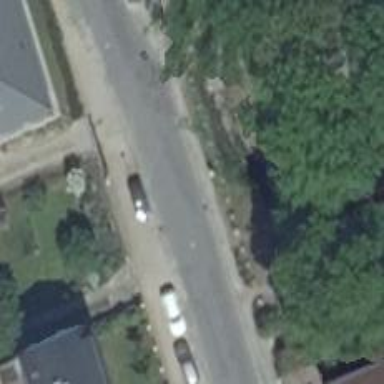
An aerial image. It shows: Residential road with asphalt surface. There are sidewalks on both sides of the road.